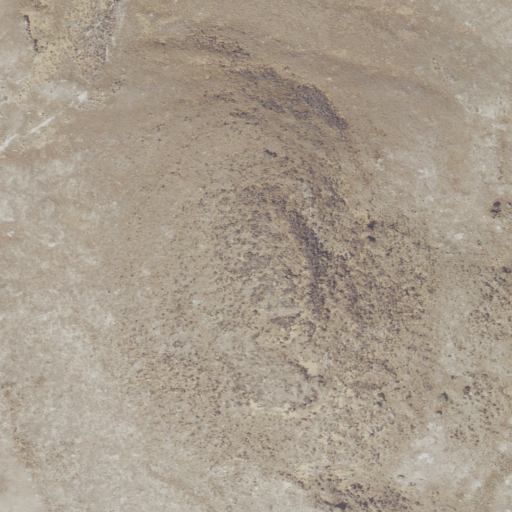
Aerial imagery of mountain in Utah named Rozel Hills containing grassland and shrub